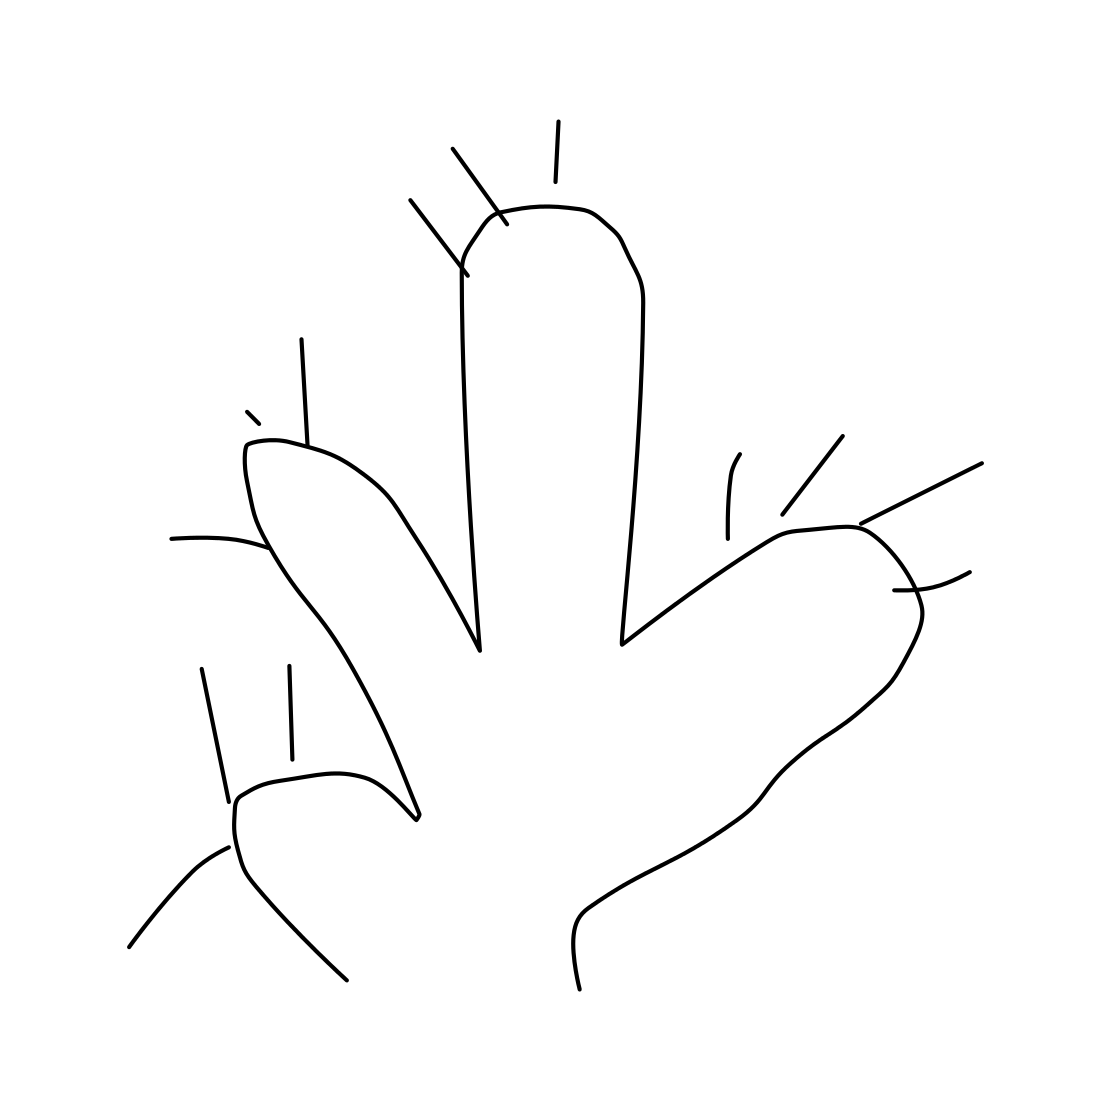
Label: cactus